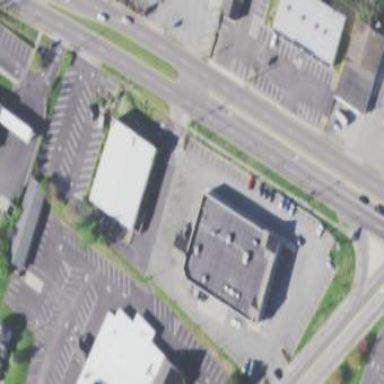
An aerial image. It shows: Pharmacy building providing healthcare services.